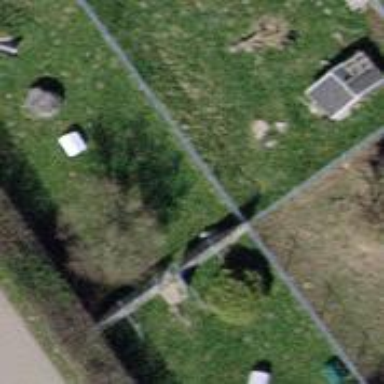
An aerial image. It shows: Fence.